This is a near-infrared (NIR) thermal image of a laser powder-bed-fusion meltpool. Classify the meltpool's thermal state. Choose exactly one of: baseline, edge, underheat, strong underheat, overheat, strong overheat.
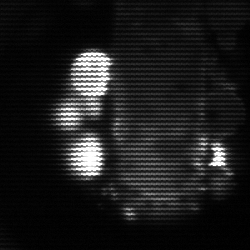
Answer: strong underheat